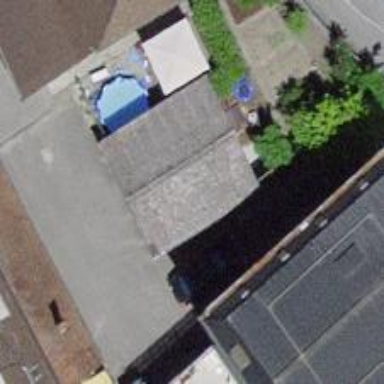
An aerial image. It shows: Garage.